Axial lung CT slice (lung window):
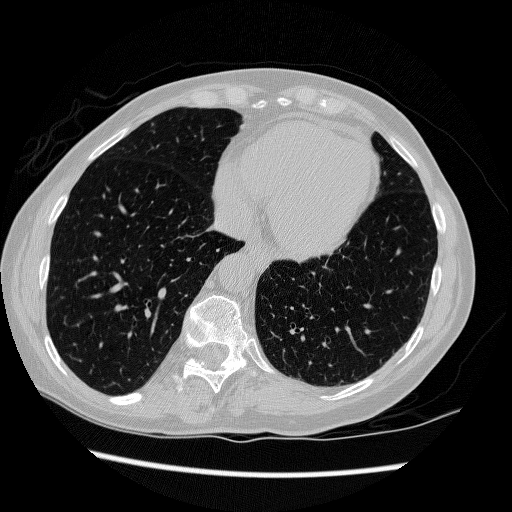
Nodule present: no